Interaction volume radius: 5 \u00c5
Interaction volume height: 15 \u00c5
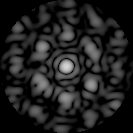
Disorder parameter: 0.4966